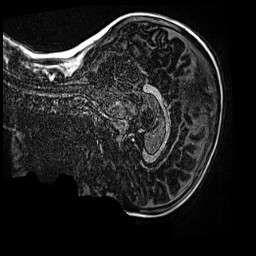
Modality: MP2RAGE
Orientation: sagittal
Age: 11
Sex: female
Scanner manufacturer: siemens
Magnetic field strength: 3 T
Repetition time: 4 s
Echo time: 0.00299 s